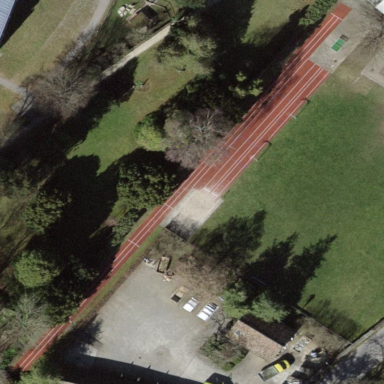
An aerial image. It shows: Athletics pitch designated for leisure land.